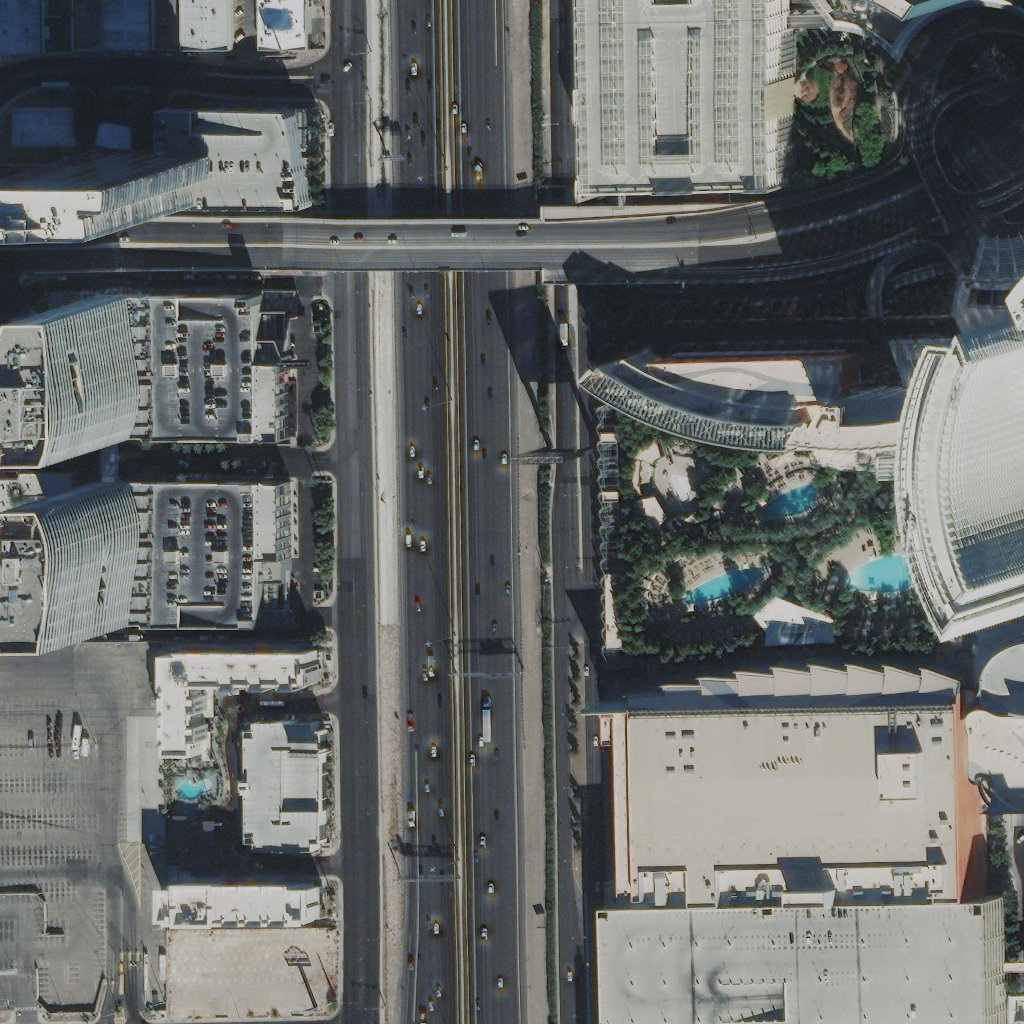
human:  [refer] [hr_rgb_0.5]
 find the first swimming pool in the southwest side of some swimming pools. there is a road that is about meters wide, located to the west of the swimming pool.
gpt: <box>[[65, 54, 74, 59, 0]]</box>